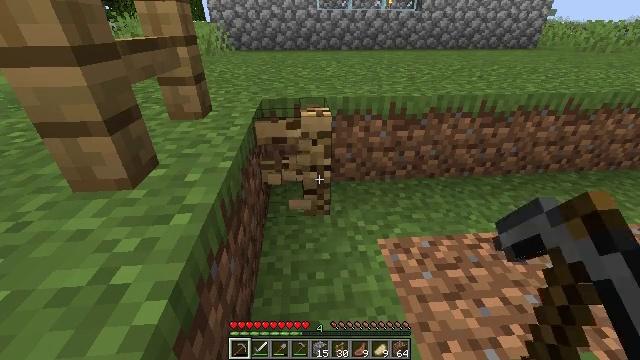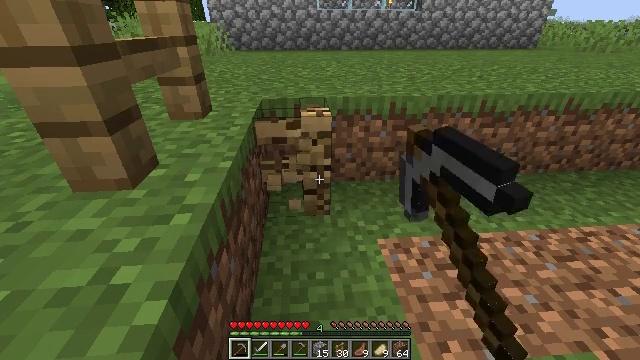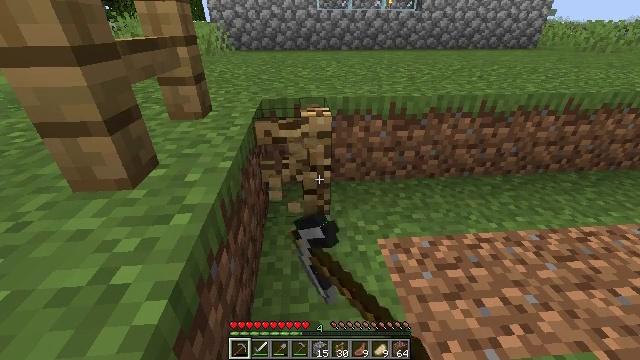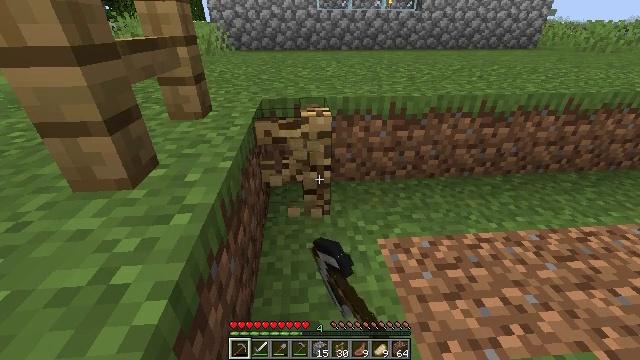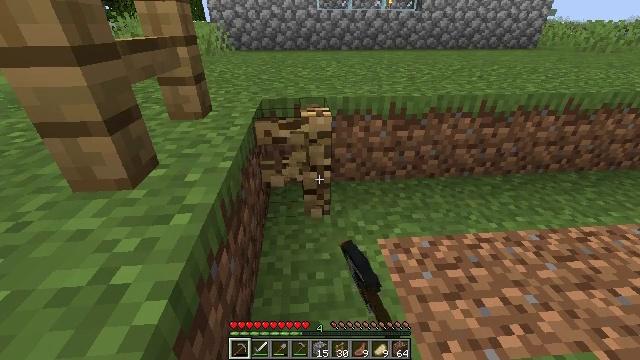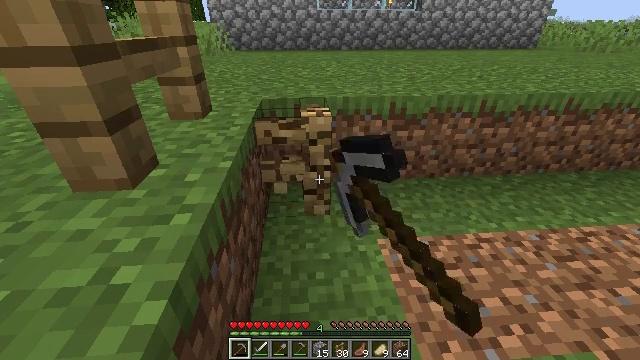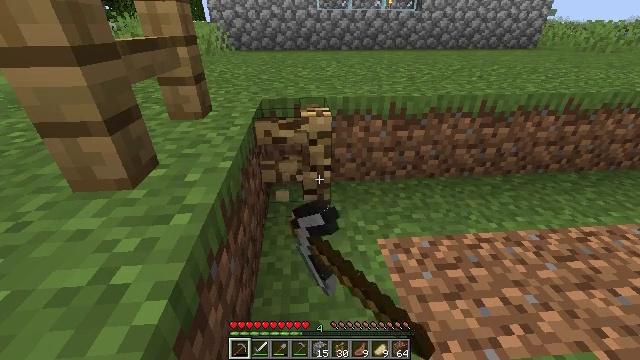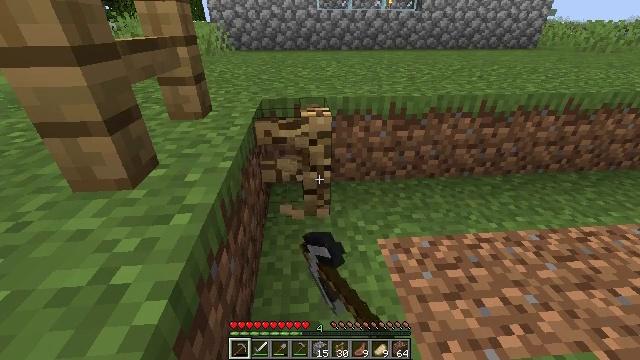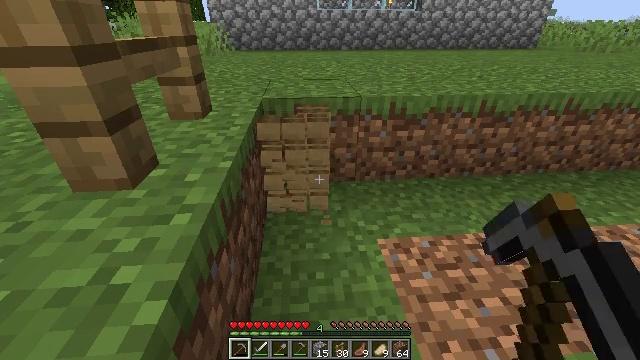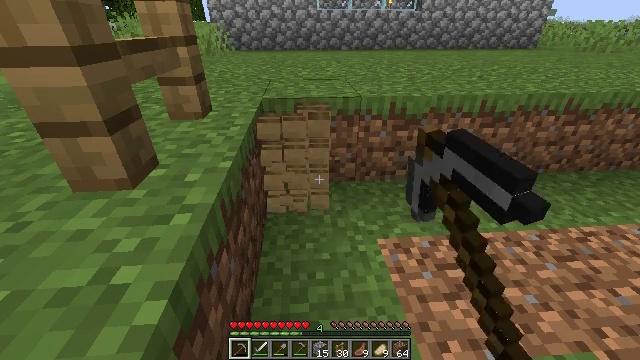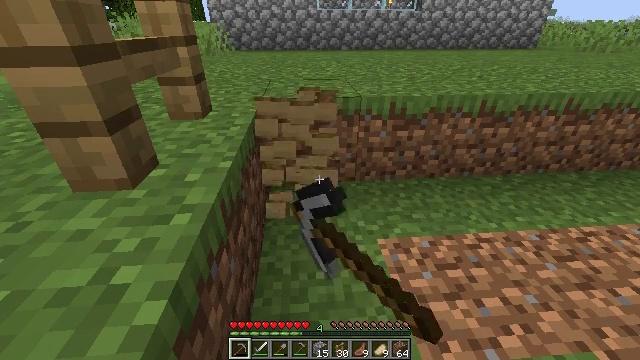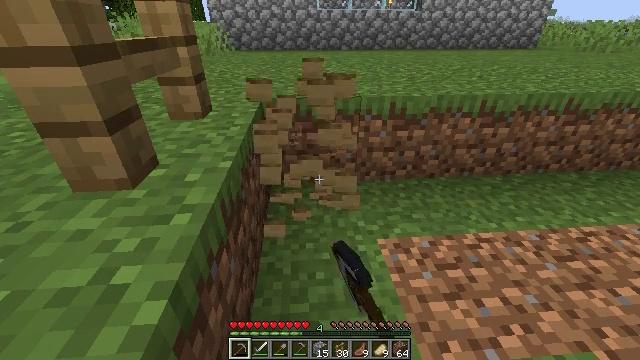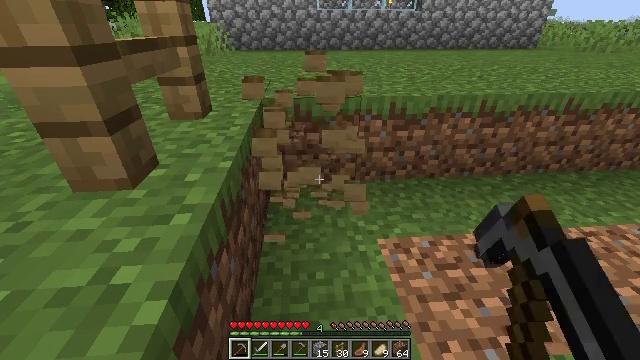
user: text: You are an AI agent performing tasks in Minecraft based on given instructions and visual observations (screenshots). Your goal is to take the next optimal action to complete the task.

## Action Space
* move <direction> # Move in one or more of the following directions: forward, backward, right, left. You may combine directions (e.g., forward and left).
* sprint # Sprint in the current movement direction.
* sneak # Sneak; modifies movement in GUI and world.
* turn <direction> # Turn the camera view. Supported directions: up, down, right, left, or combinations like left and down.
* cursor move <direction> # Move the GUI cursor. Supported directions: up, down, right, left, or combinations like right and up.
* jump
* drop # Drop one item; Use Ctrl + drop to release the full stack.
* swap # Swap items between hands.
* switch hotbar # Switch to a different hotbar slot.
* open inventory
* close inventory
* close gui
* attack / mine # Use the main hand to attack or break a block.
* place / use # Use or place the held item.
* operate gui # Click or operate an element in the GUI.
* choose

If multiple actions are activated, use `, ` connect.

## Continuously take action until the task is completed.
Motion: motion action
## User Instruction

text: Attack the oak fence to collect it.
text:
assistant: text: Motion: attack / mine
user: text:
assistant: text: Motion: attack / mine
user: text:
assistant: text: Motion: attack / mine
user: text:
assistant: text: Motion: attack / mine
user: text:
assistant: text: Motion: attack / mine
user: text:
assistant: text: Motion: attack / mine
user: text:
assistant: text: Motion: attack / mine
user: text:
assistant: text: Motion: attack / mine
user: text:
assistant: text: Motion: attack / mine
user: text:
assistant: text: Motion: attack / mine
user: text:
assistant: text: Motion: attack / mine
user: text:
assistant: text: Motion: attack / mine
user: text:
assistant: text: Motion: attack / mine